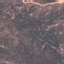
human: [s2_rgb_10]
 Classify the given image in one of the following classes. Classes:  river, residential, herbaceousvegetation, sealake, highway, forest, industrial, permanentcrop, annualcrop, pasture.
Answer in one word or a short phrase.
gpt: HerbaceousVegetation